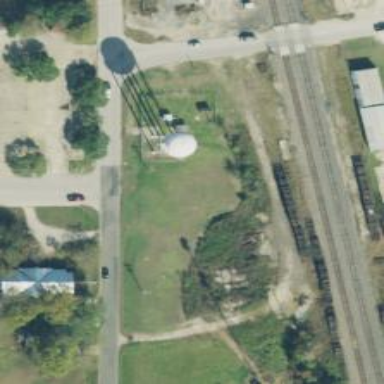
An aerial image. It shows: Water tower that is man-made.